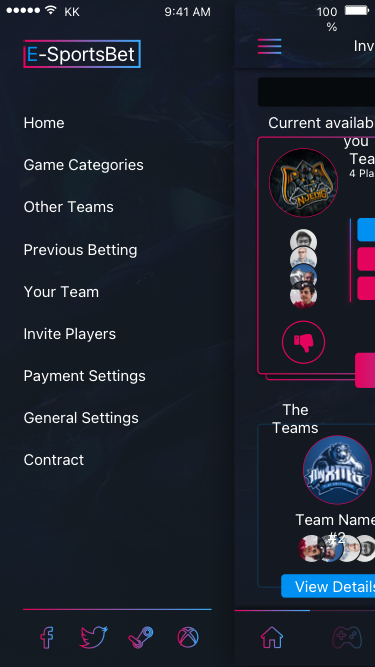
Text in this UI design:
Invite Team Players
Team #1
4 Player
Team Name #2
View Details
Current available bets for you
The Teams
9:41 AM
KK
100%
E-SportsBet
Home
Game Categories
Other Teams
Previous Betting
Your Team
Invite Players
Payment Settings
General Settings
Contract